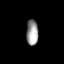
Tissue: lung
Cell type: Epithelial cells
Senescence score: 0.2001
Nuclear area (px): 296
Mean DAPI intensity: 153.811